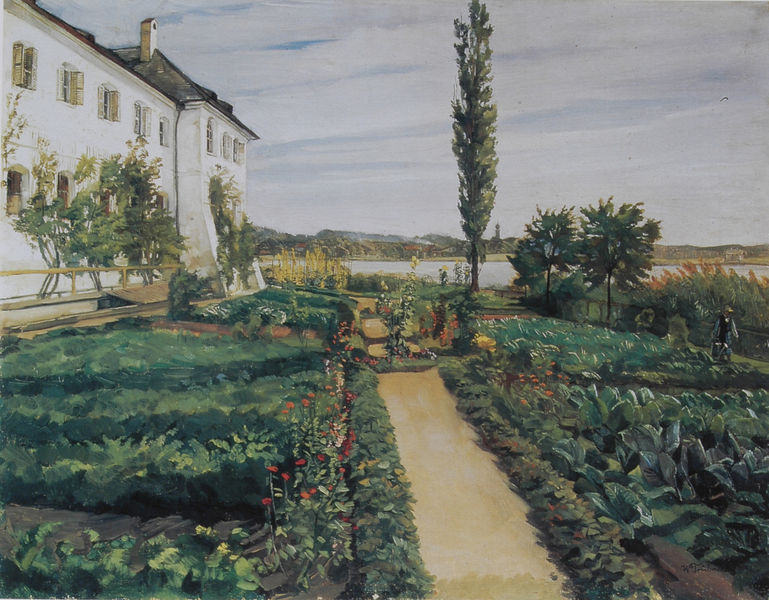
Titel: Kloster Seeon, Klostergarten
Künstler: Heinrich Wilhelm Trübner
Standort: Heidelberg
Institution: Kurpfälzisches Museum der Stadt Heidelberg
Schlagwörter: baum, berg, blau, gemälde, himmel, mann, meer, schatten, wasser, weiß, wolken, bäume, fluss, gelb, grün, impressionismus, landschaft, ocker, see, ufer, blume, blumen, fenster, grau, hell, holz, hut, licht, strasse, ausblick, blick, blüten, dach, gebäude, gras, haus, rasen, rot, weg, wolke, zaun, beige, malerei, mensch, öl, feld, felder, horizont, hügel, natur, pappel, schilf, büsche, gewässer, kirche, pfad, sonne, sträucher, pflanzen, wald, fensterläden, kamin, schornstein, turm, garten, gemüse, kohl, zypressen, schürze, küste, ansicht, fassade, italien, perspektive, vedute, fels, hof, van gogh, kies, symmetrie, junge, weste, frühling, grass, fensterladen, provence, hauswand, kloster, zypresse, draußen, rückseite, mohn, wei0, jalousie, liebermann, villa, risalit, landhaus, salat, bazille, beet, beete, beeten, blumenbeet, chiemsee, funkien, gemüsebeet, gemüsebeete, gemüsegarten, gärtner, gärtnerei, haus am see, klostergarten, kräutergarten, mönch, obstbäume, rabatte, rückgebäude, salate, stauden, tomante, tomaten, pinie, freundlich, kraut, bergen, giesskanne, rabatten, jalousien, gartenweg, gießen, staufen